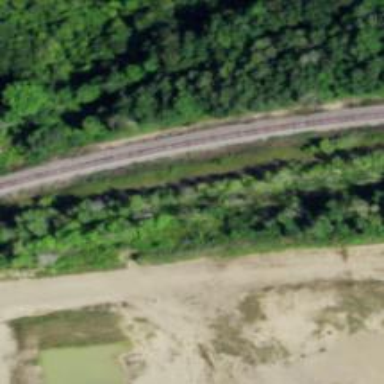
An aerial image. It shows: Railway track.